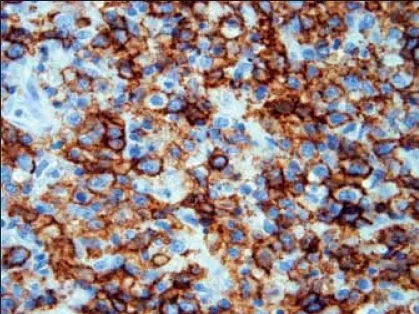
Most large, atypical lymphoid cells are CD20 positive. x400.
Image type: pathology (immunostaining)